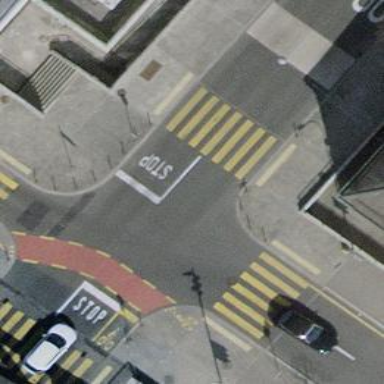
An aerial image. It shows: Marked road crossing.